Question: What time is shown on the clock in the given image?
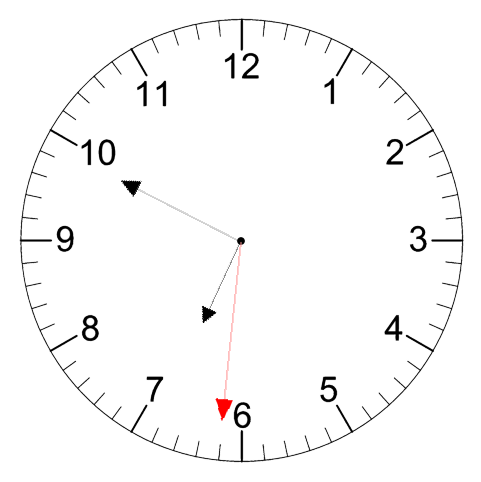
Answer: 06:49:31